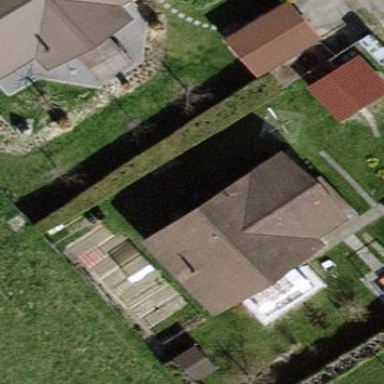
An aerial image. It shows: Detached building.